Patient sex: M
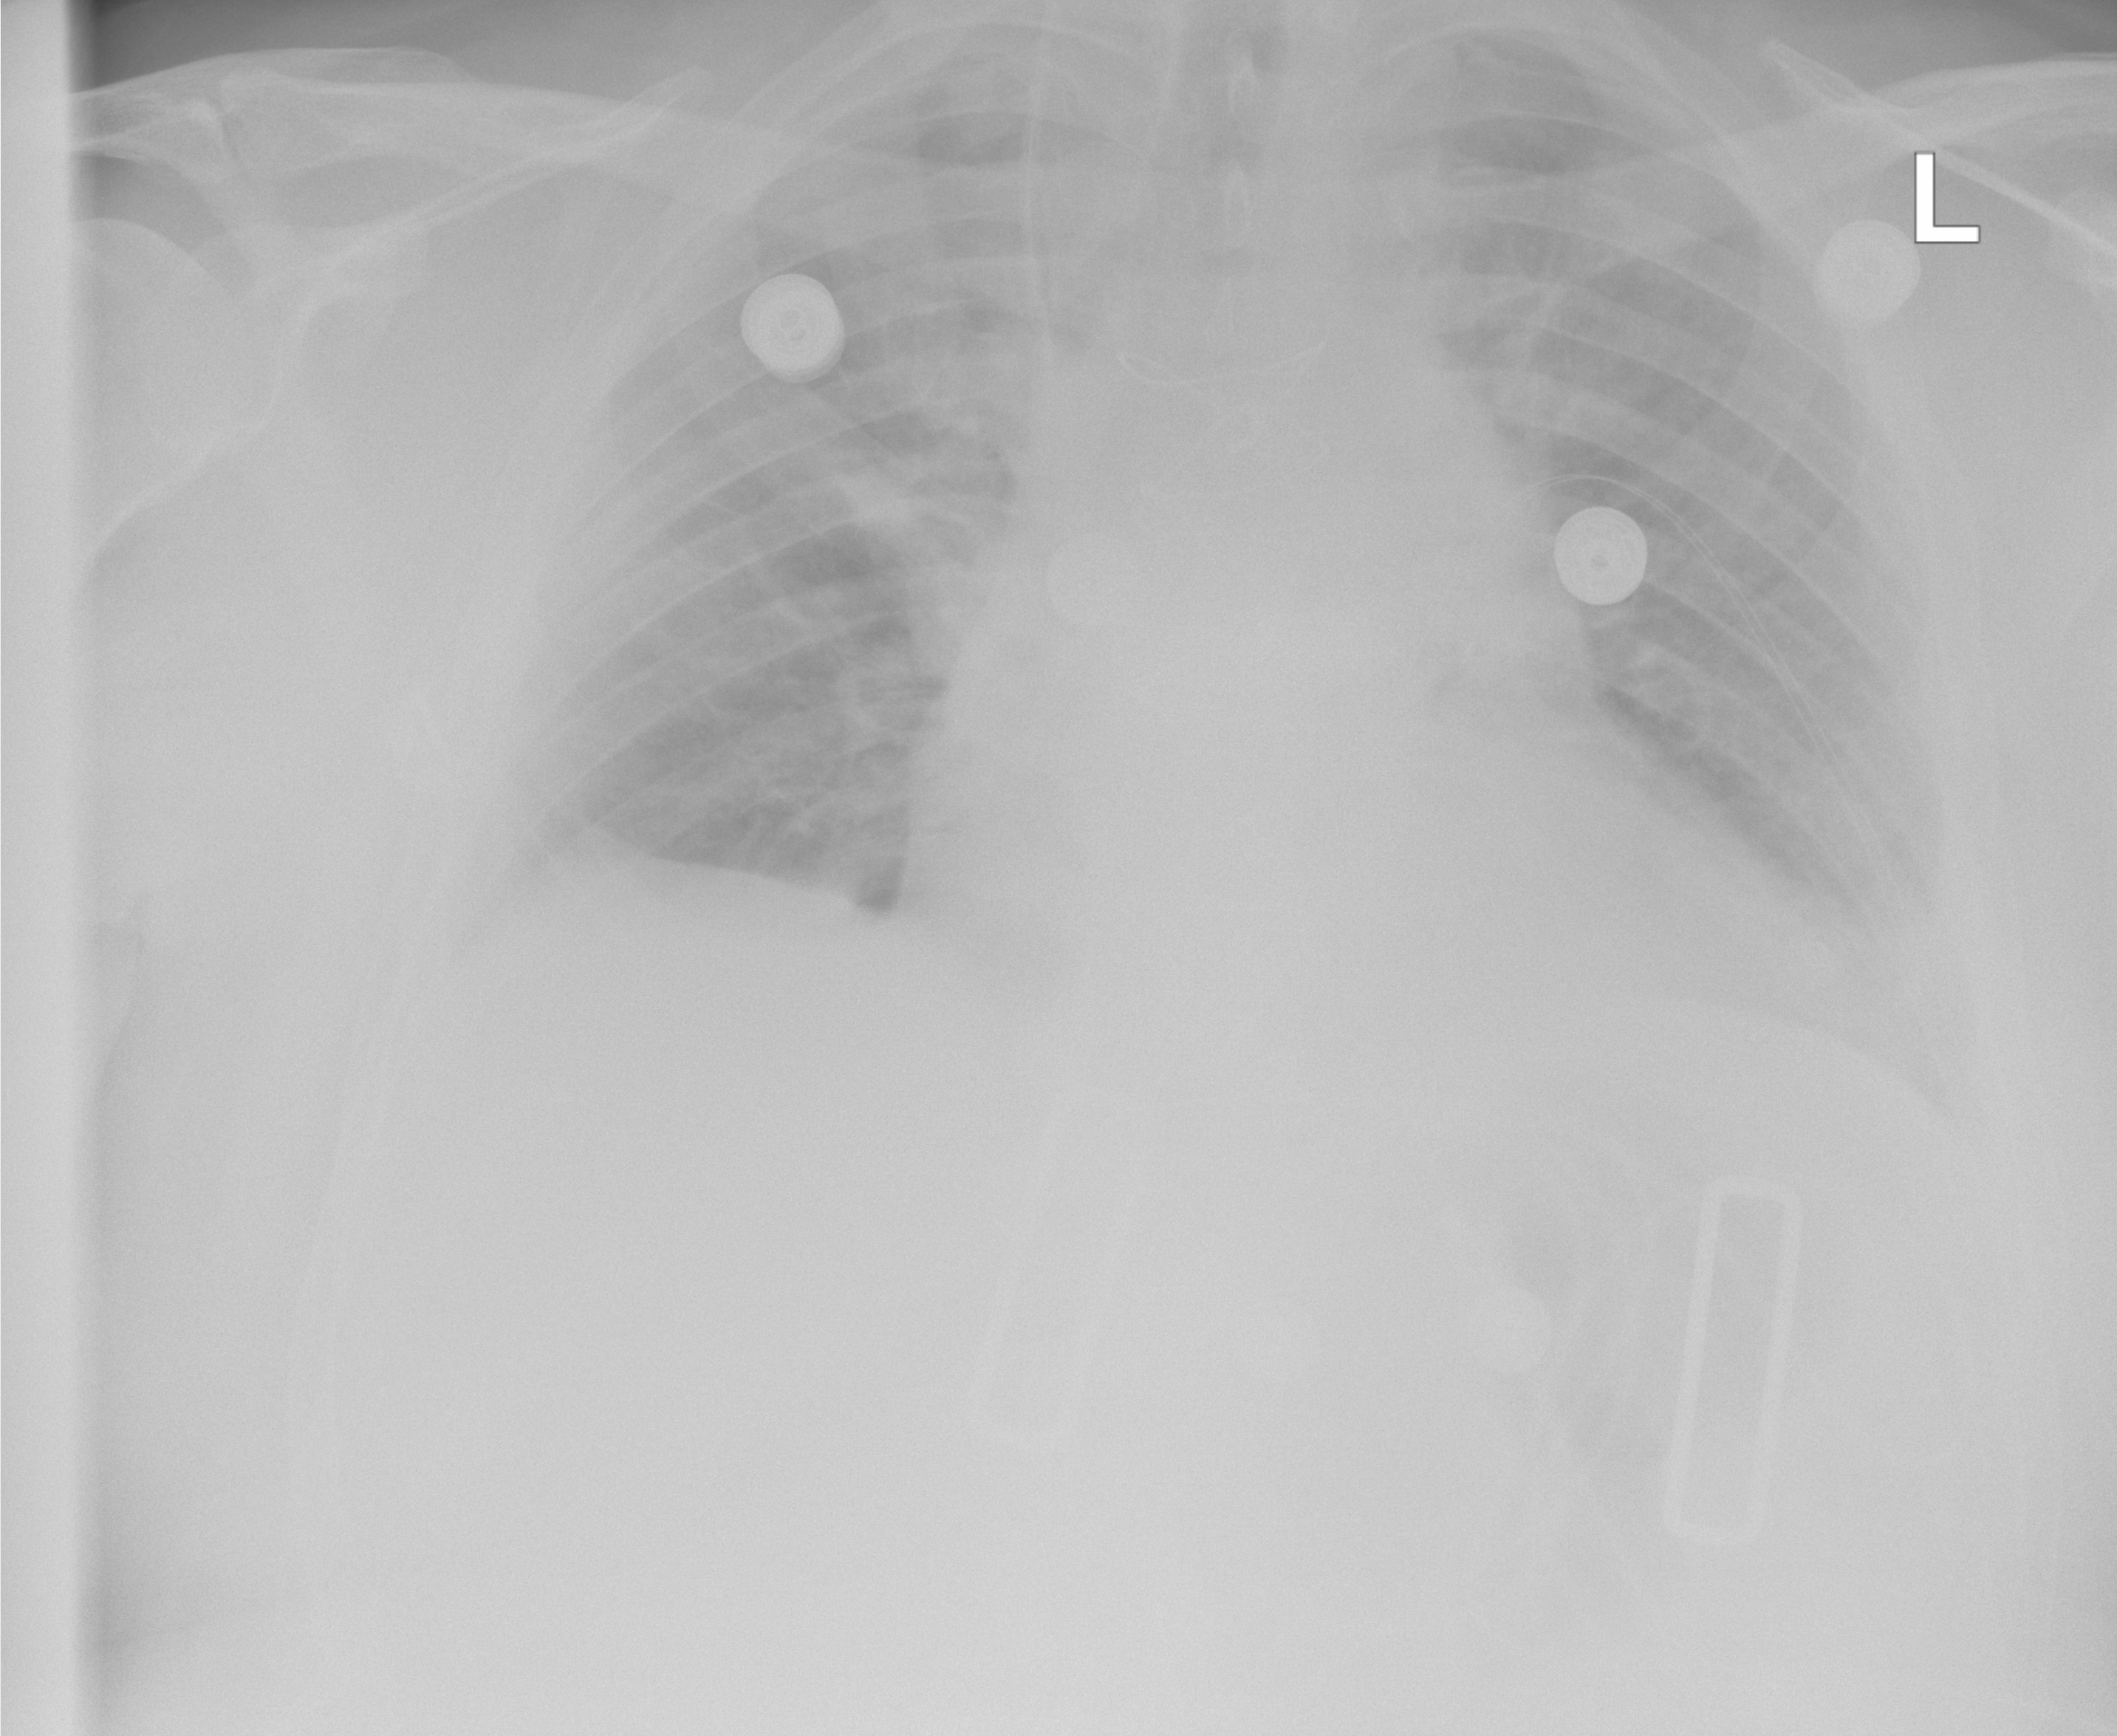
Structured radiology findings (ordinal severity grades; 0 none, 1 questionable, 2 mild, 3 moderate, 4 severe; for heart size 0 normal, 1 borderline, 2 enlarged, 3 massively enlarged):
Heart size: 2
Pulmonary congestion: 2
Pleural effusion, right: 1
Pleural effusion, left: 1
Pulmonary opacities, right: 1
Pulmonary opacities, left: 0
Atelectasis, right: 1
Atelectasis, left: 1